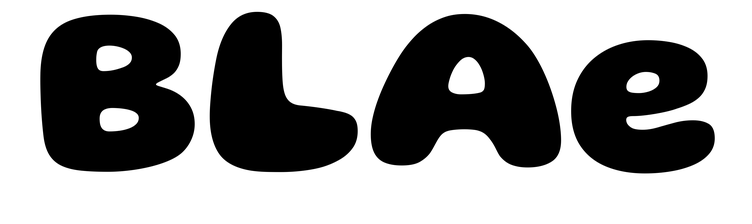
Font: Gluten_ExtraBold